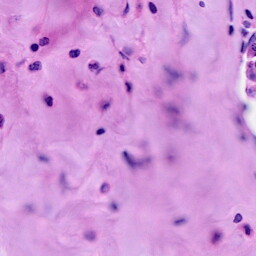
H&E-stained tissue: Breast